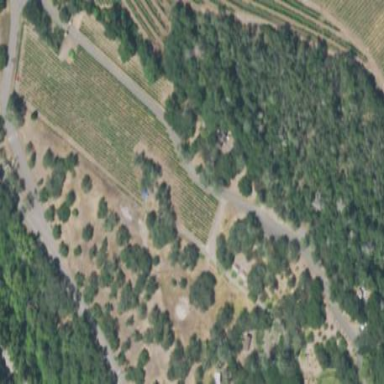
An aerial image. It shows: Vineyard growing wine grapes.